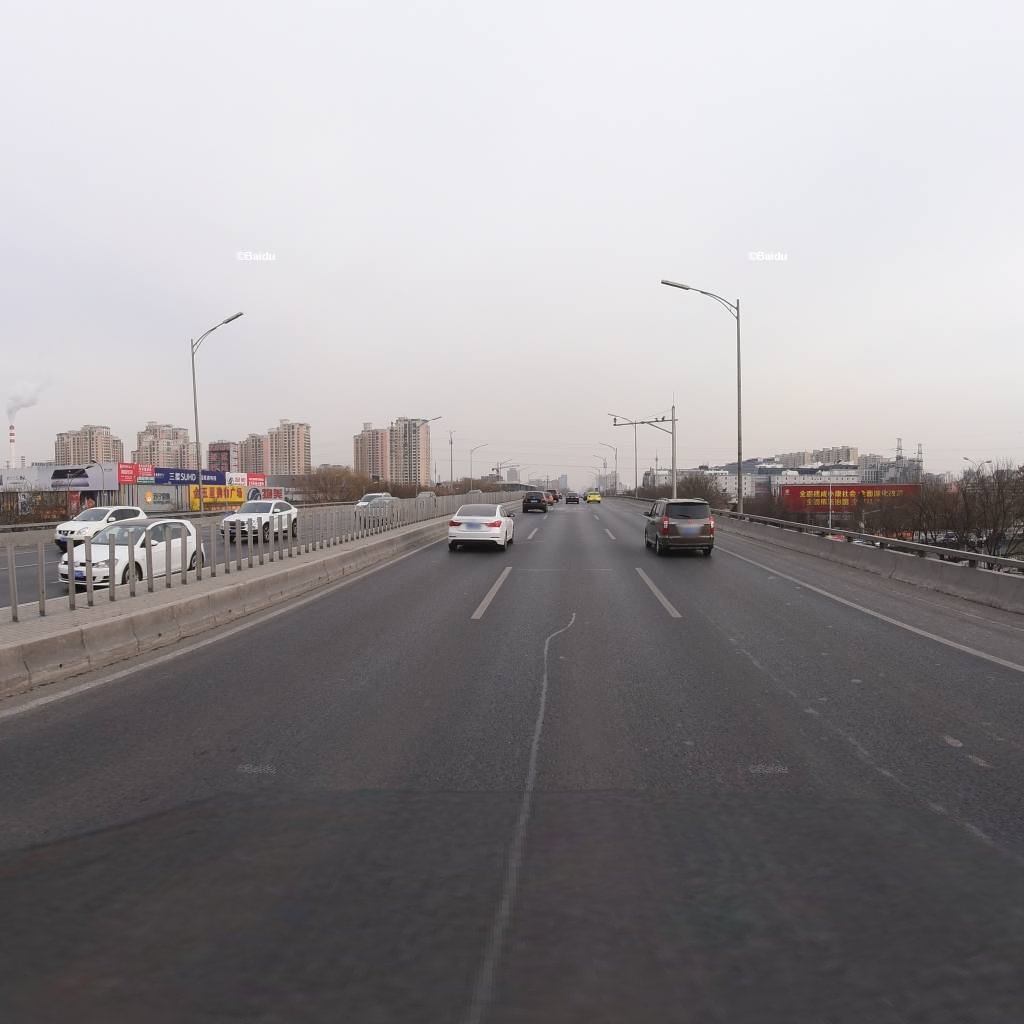
Region: Haidian
Road damage annotations: longitudinal patch, transverse patch